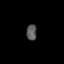
Tissue: prostate
Cell type: Fibroblasts
Senescence score: 0.692
Nuclear area (px): 162
Mean DAPI intensity: 86.833